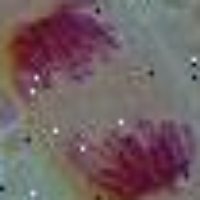
Label: anaphase